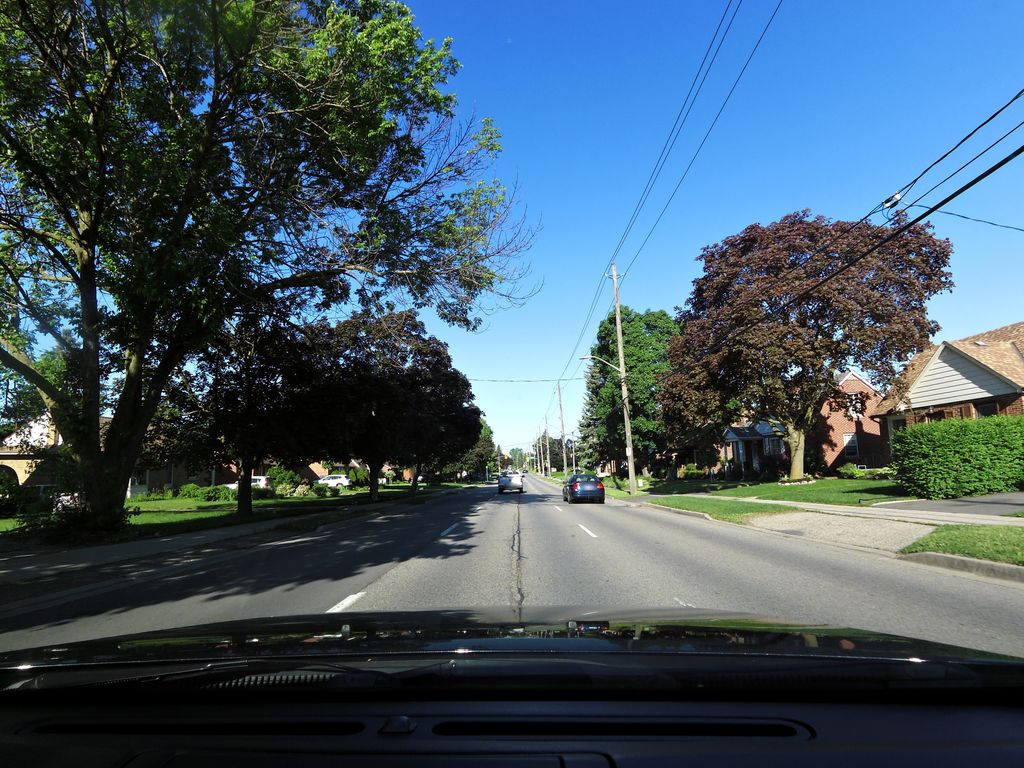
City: kitchener-waterloo